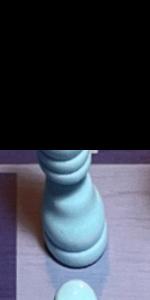
Label: Bishop_White